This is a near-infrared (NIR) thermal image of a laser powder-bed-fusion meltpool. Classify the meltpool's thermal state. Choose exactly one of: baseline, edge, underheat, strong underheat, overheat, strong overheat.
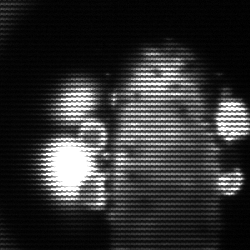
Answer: strong underheat